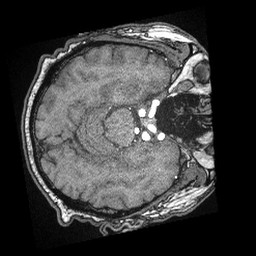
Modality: angio
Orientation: axial
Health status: ill
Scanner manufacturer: siemens
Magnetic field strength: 1.5 T
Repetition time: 0.026 s
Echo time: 0.007 s